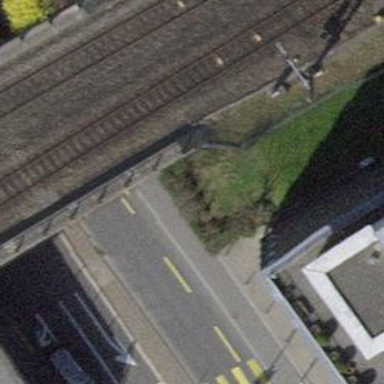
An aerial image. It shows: Sidewalk.